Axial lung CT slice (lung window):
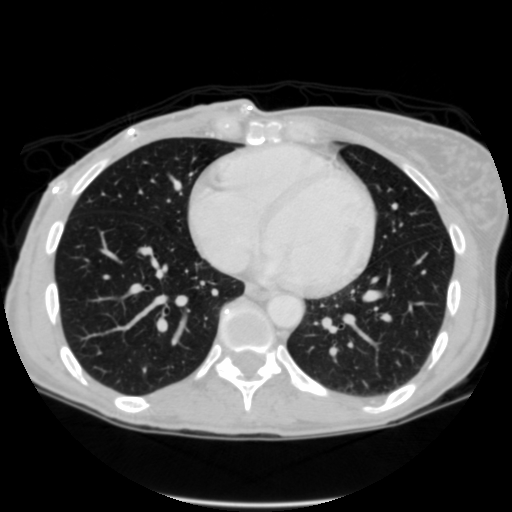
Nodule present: no